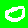
Digit: 0